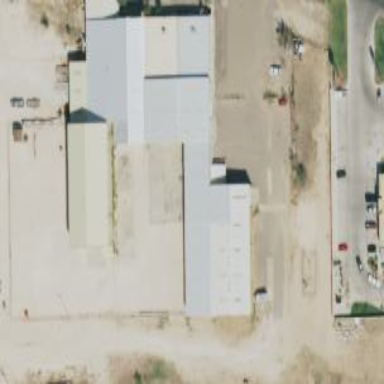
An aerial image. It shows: Building used as car repair shop.